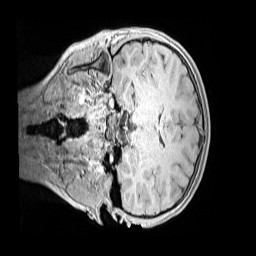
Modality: MP2RAGE
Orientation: coronal
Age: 11
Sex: female
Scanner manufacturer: siemens
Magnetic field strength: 3 T
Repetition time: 4 s
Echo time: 0.00299 s